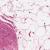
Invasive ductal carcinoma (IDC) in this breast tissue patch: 0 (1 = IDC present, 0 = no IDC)